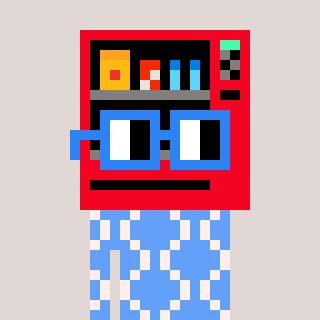
a pixel art character with square blue glasses, a vending machine-shaped head and a blue-colored body on a warm background